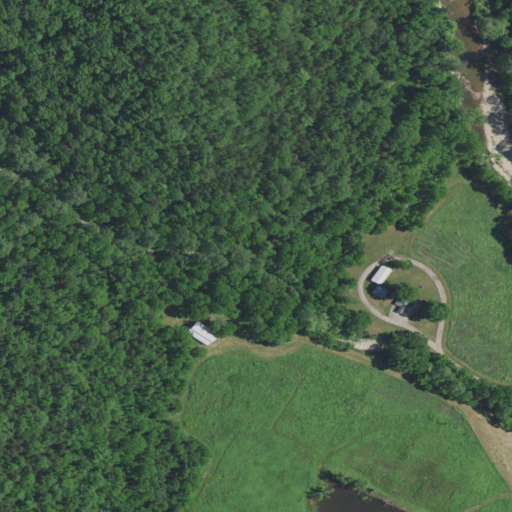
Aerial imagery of valley in Indiana named Blacksnake Hollow containing deciduous forest, pasture, mixed forest, grassland, open development, low intensity development, and open water